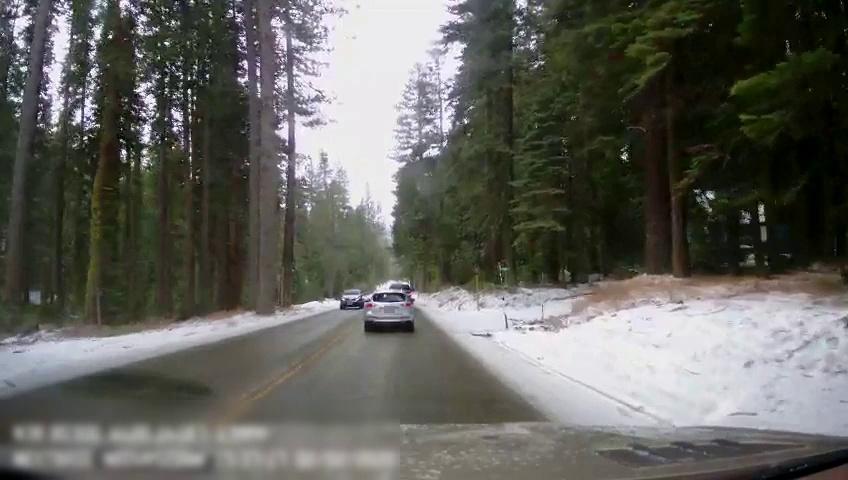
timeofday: Day
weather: Snowy
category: Drivable Space
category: Vehicles | SUV
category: Vehicles | Truck
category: Vehicles | SUV
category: Lanes | Current Lane
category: Lanes | Opposite Lane